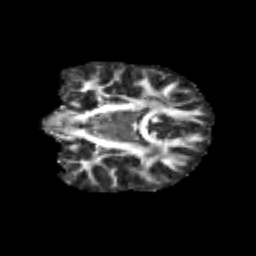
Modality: FA
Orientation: coronal
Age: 10
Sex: female
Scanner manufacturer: siemens
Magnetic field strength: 3 T
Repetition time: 3.8 s
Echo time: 0.07 s